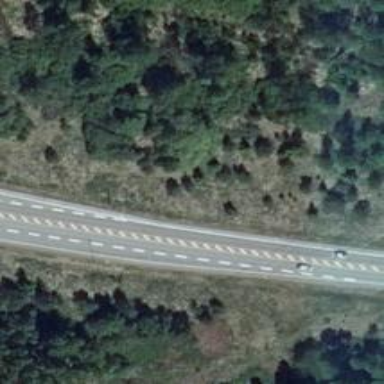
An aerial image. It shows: Primary road with asphalt surface.